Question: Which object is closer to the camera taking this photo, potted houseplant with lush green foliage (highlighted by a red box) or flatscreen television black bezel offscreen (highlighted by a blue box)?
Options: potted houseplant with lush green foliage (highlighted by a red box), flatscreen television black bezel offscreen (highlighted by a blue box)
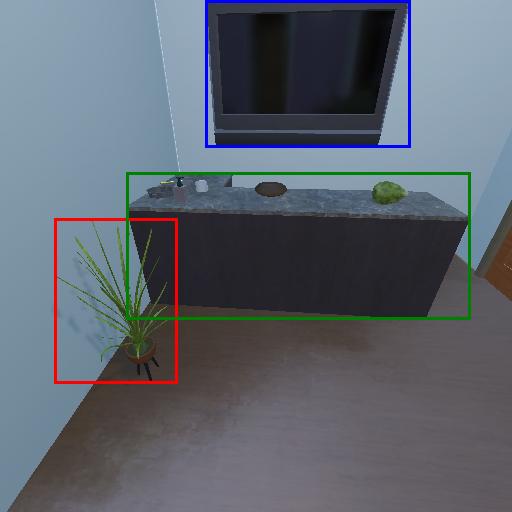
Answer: potted houseplant with lush green foliage (highlighted by a red box)